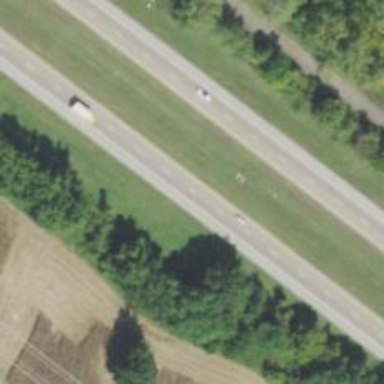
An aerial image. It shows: Asphalt motorway.